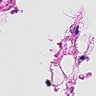
Metastatic tissue present: no